Interaction volume radius: 5 \u00c5
Interaction volume height: 25 \u00c5
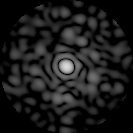
Disorder parameter: 0.8391